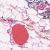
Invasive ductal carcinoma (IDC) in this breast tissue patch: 0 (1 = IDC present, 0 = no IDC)